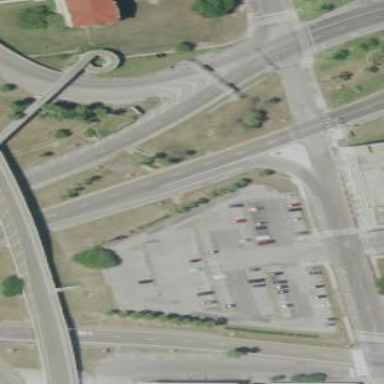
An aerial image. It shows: Paved parking area.